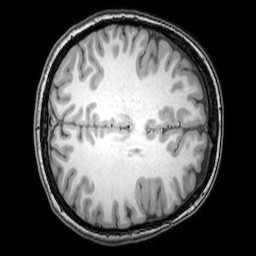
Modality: T1w
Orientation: axial
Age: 22
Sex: female
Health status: healthy
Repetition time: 0.081 s
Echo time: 0.037 s